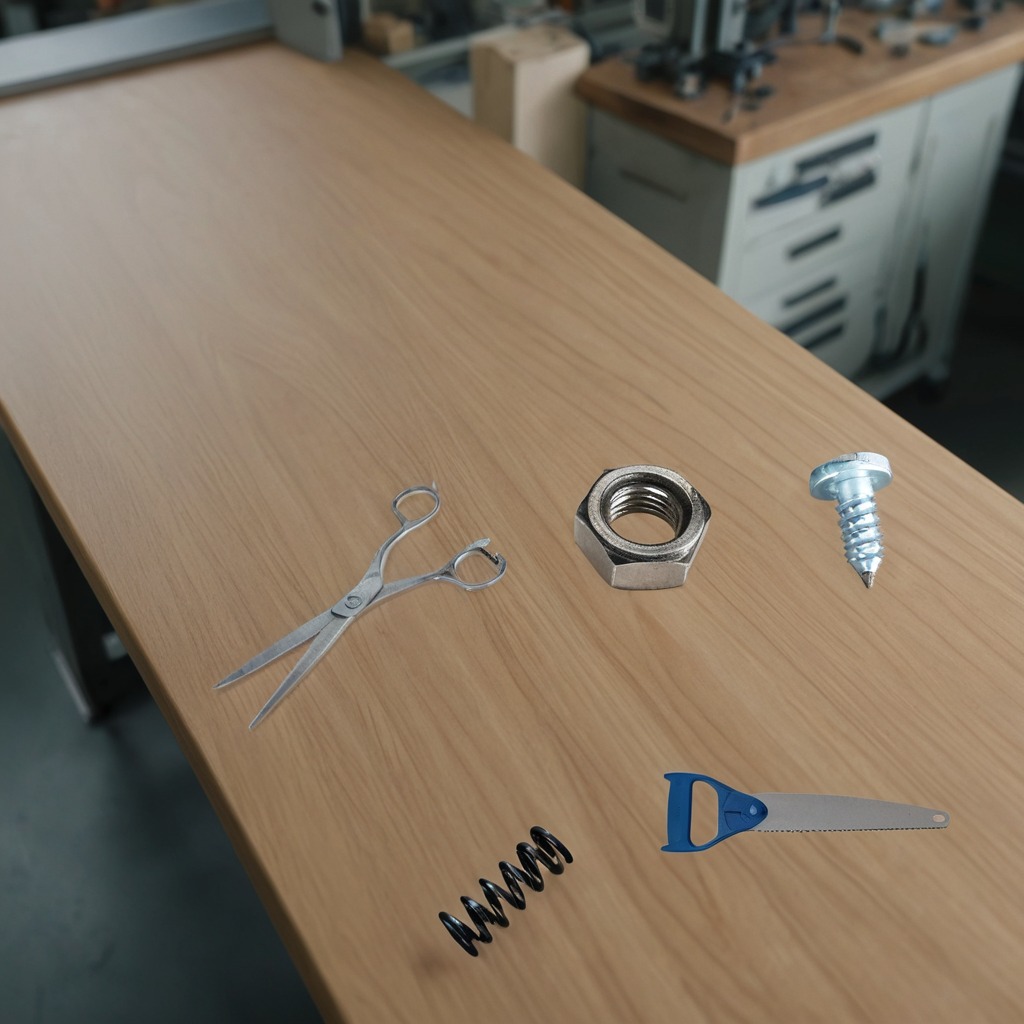
A metal machine screw, a coiled metal spring, a metal saw, a metal nut, and a pair of scissors are lying on the workbench.